Field crop: maize
Growth stage: 2
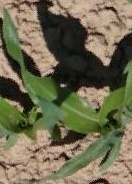
Species: maize